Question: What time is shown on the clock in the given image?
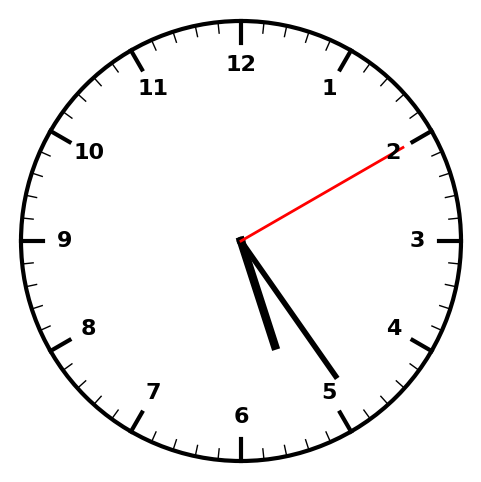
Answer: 05:24:10